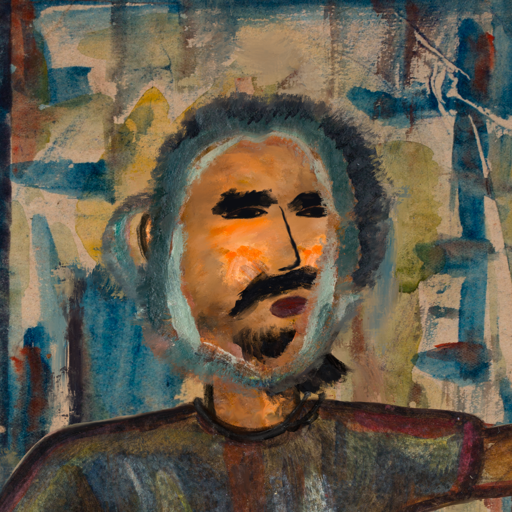
Background: Orphan, Head And Neck Side: Gypsy_Queen, Face Side: Mosgoul, Bust: Mosgoul, Hair Side: Boggyland, Head Accessory: Blank, Second Necklace: Blank, Necklace: Orphan, Baby: Blank